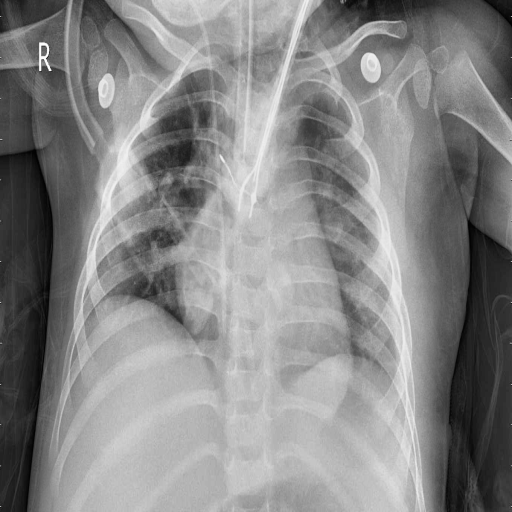
Finding: PNEUMONIA